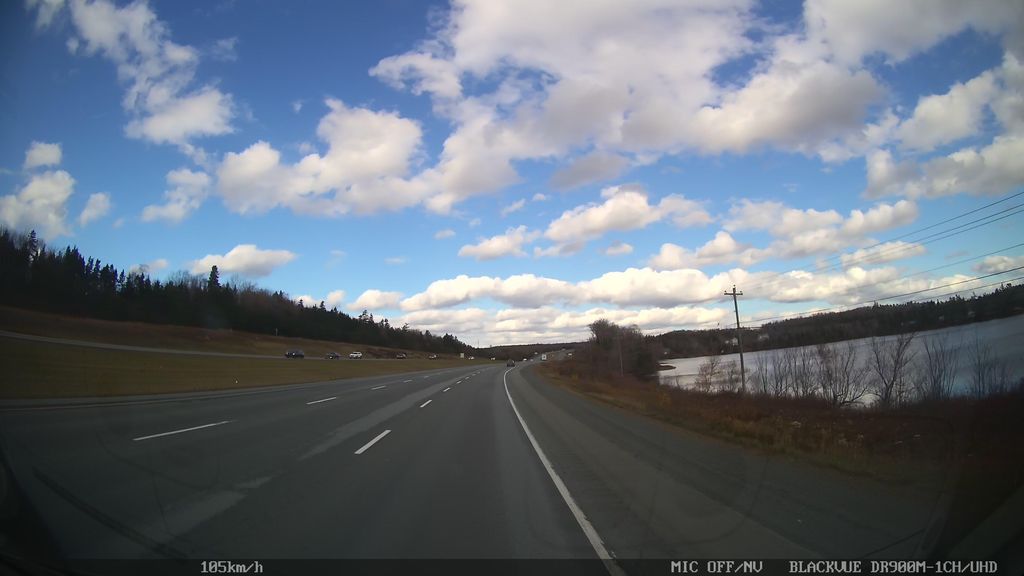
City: halifax